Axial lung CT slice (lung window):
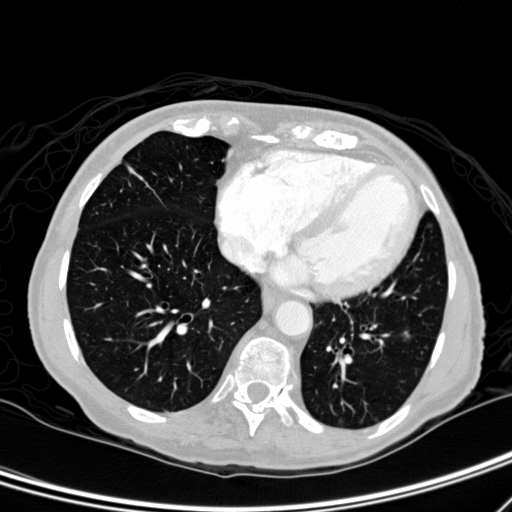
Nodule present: yes
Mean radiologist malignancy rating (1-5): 3.25